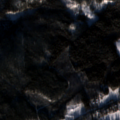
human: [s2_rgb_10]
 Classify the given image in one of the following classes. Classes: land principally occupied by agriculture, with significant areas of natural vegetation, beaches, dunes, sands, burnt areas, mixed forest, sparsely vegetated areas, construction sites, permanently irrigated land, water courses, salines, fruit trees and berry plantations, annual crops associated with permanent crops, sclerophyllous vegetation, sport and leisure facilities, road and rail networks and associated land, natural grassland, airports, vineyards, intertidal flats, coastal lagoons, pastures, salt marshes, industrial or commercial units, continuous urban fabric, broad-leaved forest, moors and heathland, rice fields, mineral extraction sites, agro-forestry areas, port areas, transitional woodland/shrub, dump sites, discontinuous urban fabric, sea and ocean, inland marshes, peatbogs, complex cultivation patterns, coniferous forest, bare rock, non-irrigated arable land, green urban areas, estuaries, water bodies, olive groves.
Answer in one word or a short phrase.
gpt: land principally occupied by agriculture, with significant areas of natural vegetation, coniferous forest, mixed forest, transitional woodland/shrub